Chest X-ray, PA view. Patient: 63 years old, sex M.
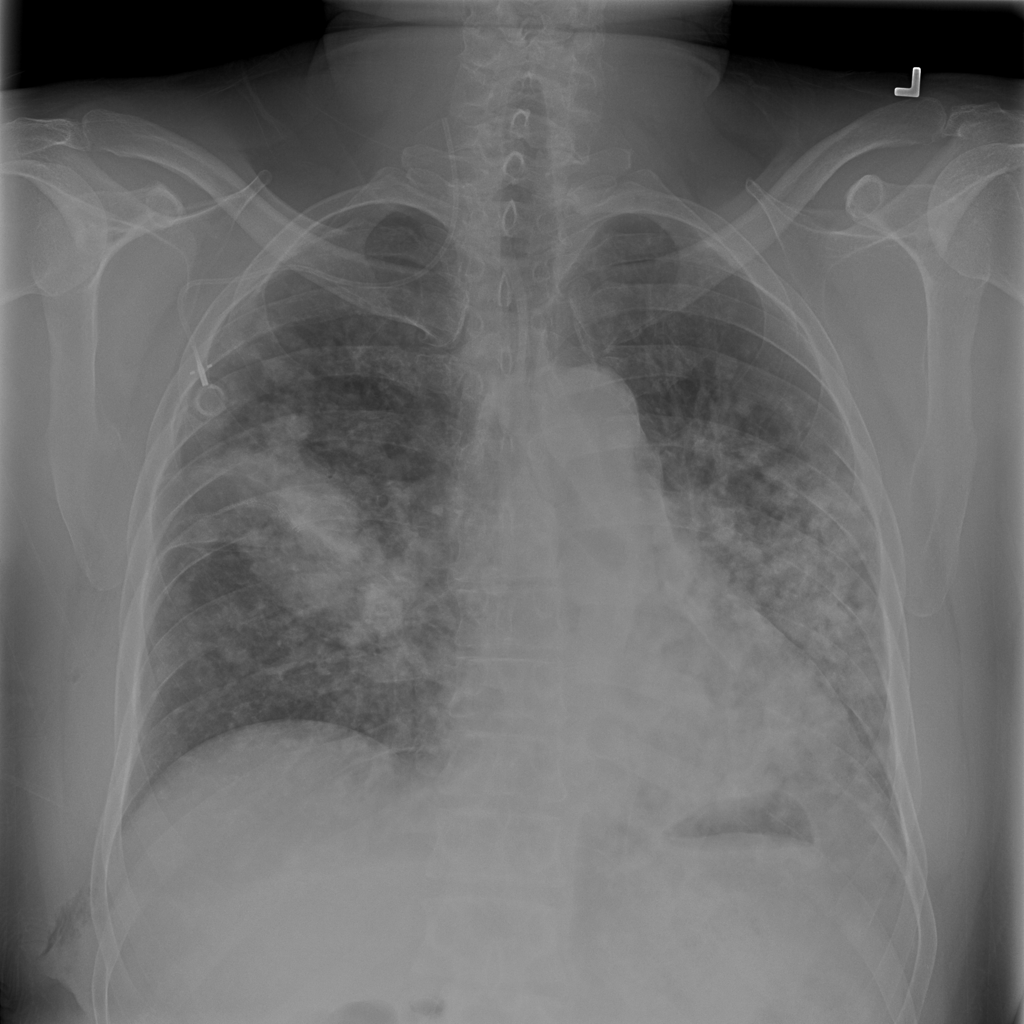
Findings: Effusion, Emphysema, Nodule, Pneumothorax